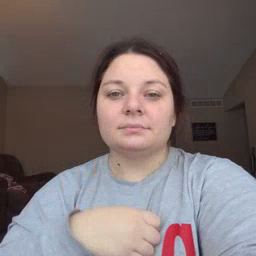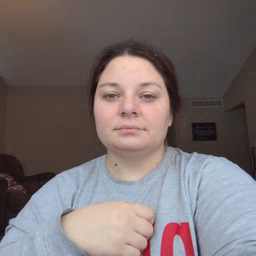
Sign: snack